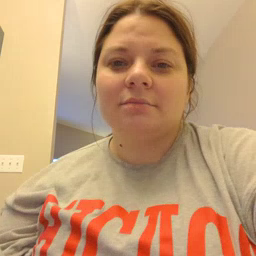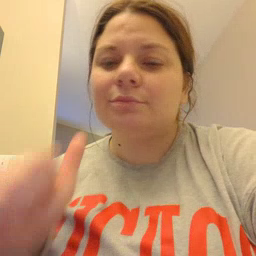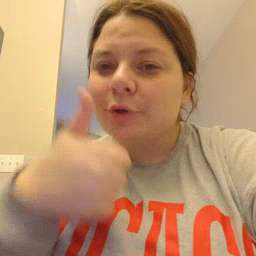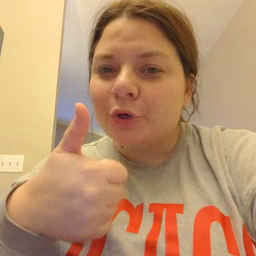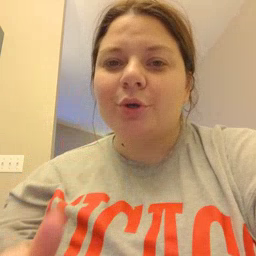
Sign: tomorrow